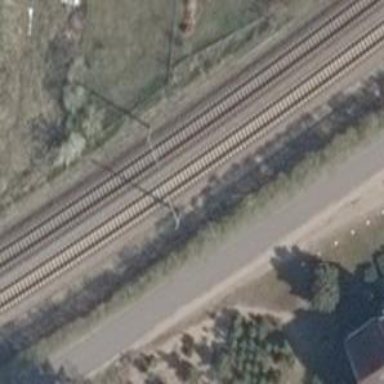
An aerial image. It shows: Milestone along the railway track with catenary mast.